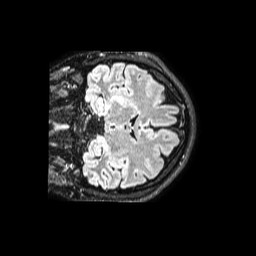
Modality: FLAIR
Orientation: coronal
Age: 22
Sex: male
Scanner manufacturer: philips
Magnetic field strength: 1.5 T
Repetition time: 4.8 s
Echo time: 0.316 s